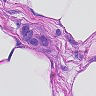
Metastatic tissue present: yes